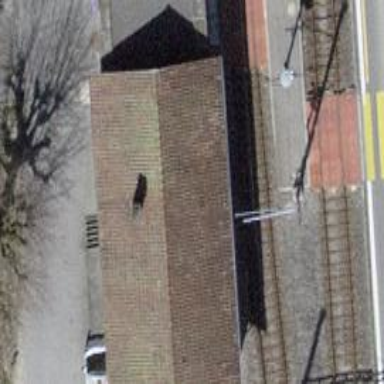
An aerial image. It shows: Railway station.